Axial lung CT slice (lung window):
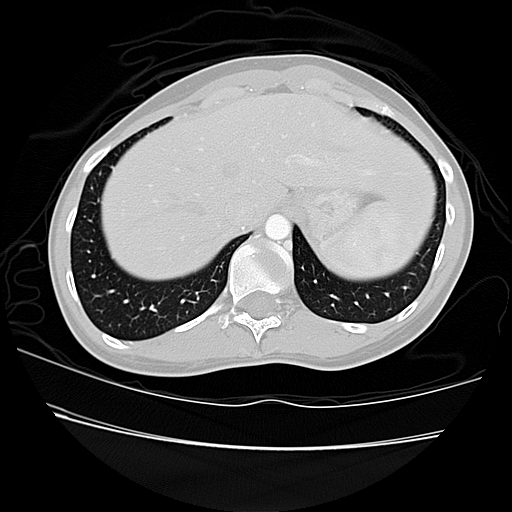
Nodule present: no